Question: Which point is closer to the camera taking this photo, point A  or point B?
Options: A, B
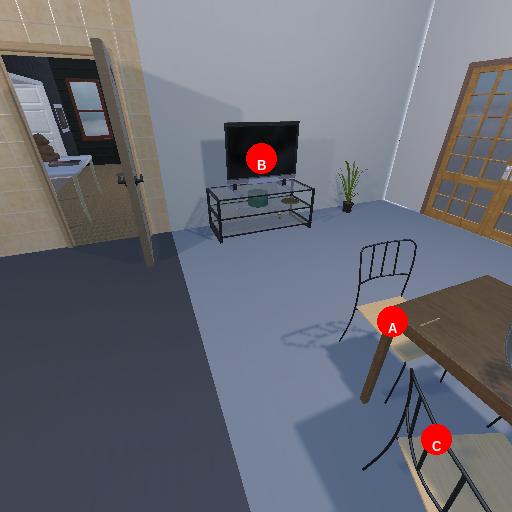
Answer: A